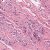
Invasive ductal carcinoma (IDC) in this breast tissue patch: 1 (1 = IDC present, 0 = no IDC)